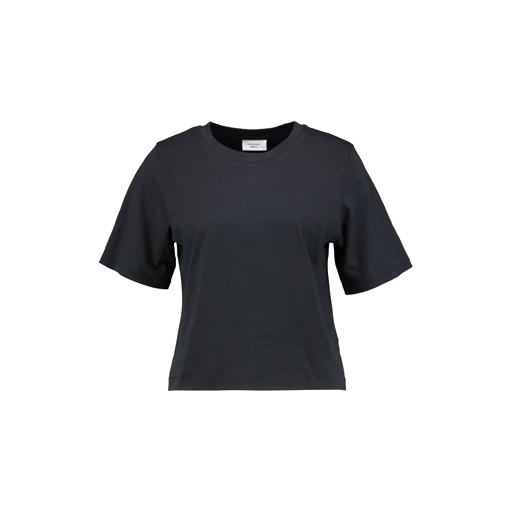
mid t-shirt, boxy fit t-shirt, boxy t-shirt, white background